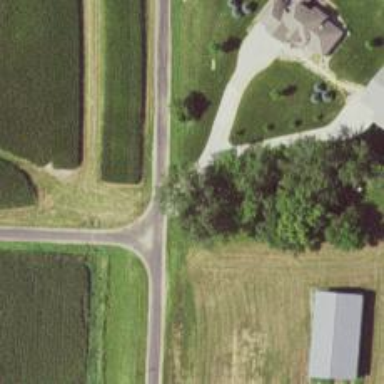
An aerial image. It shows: Driveway leading to service road.